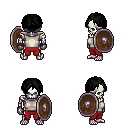
a pixel art fantasy rpg character, male body template, skeleton, white sleeveless shirt, red pants, black parted hairstyle, metal gloves, shield, four views (front, back, left, right), 2x2 character sprite sheet, small pixel art, hard edges, no anti-aliasing